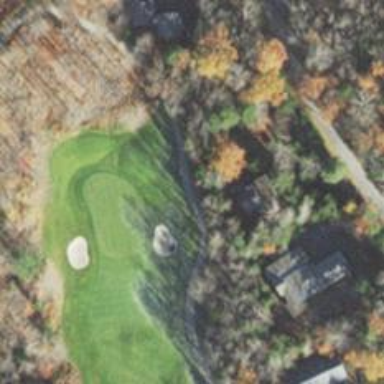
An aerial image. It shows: Asphalt path designated as golf cartpath.